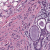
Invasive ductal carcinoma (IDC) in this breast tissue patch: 1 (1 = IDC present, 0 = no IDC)